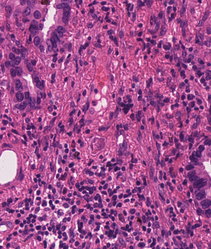
Tumor epithelial tissue: yes
Tumor-associated stroma tissue: yes
Normal tissue: no